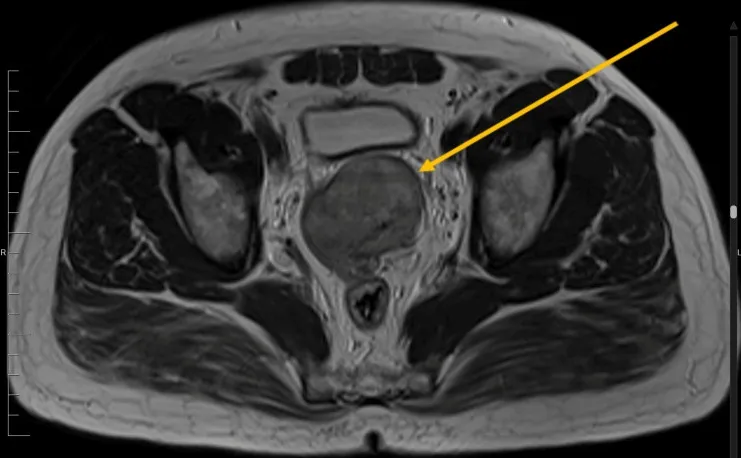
Abdominal MRI: T2-weighted image shows a T2 hyperintense mural rectosigmoid mass.
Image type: radiology (mri)